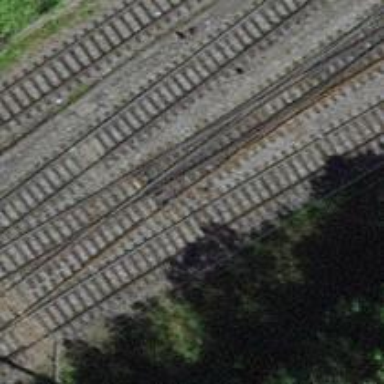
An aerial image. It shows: Single railway track with electrified contact line.